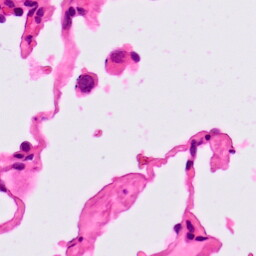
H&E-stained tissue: Lung